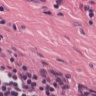
Metastatic tissue present: no